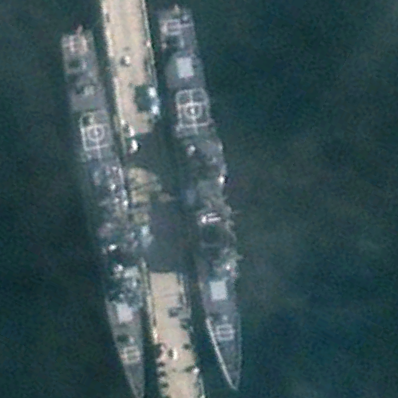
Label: cruiser